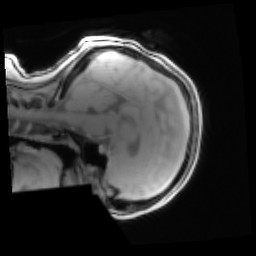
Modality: PDw
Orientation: sagittal
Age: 19
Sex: female
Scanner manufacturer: siemens
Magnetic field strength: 3 T
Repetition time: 0.25 s
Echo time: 0.00103 s